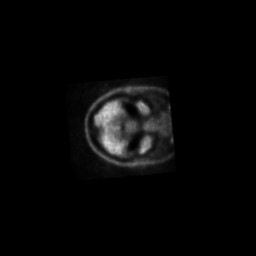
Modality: PET
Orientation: axial
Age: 48
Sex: female
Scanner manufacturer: siemens